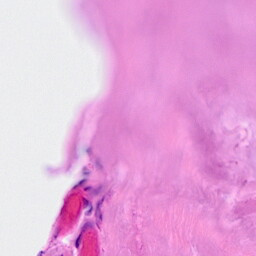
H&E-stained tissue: Breast